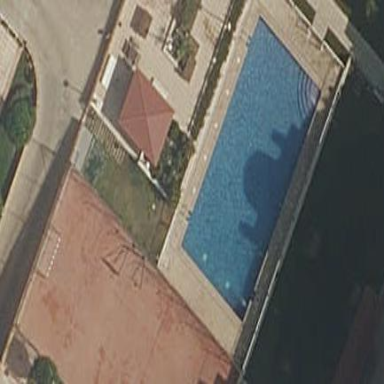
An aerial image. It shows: Swimming pool located in leisure land.